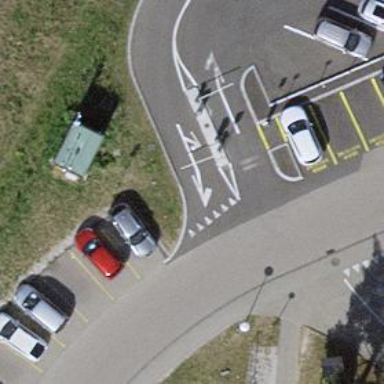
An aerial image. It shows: Lift gate barrier.